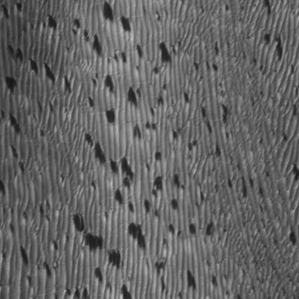
Label: frost